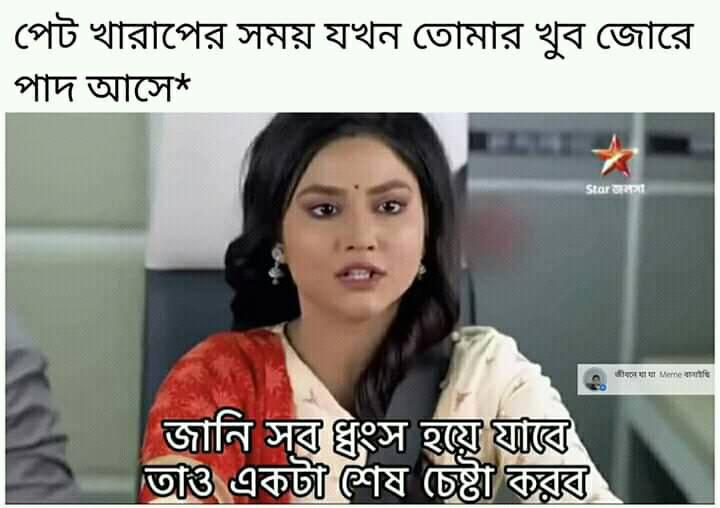
Caption: পেট খারাপের সময় যখন তোমার খুব জোরে পাদ আসে*     জানি সব ধ্বংস হয়ে যাবে   তাও একটা শেষ চেষ্টা করব
Label: hate